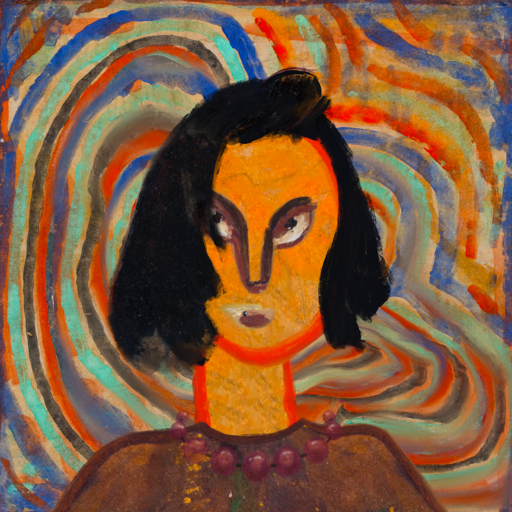
Background: Sisters, Head And Neck Front: Sisters, Face Front: After_Raid, Bust: Comrade, Hair Front: Mosgoul, Head Accessory: Blank, Second Necklace: Blank, Necklace: Irani_2, Baby: Blank